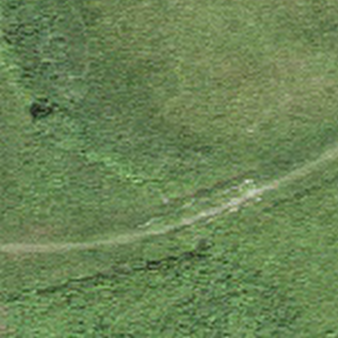
Label: other